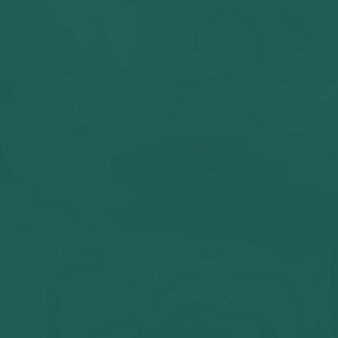
Label: other